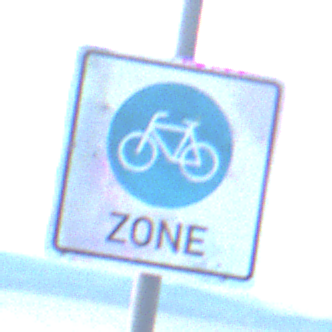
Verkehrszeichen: BeginnFahrradzone
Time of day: SunriseSunset
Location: Outdoor (Suburban)
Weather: PartlyCloudy
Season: NotSpecified
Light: Natural